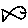
Label: fish